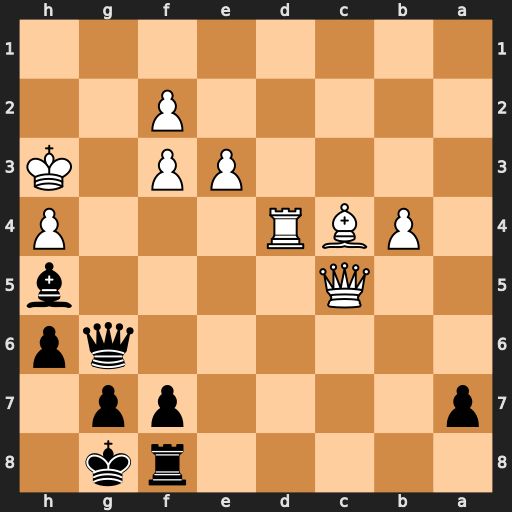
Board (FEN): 5rk1/p4pp1/6qp/2Q4b/1PBR3P/4PP1K/5P2/8
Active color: b
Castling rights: -
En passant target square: -
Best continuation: Bxf3 Bf1 Qg1